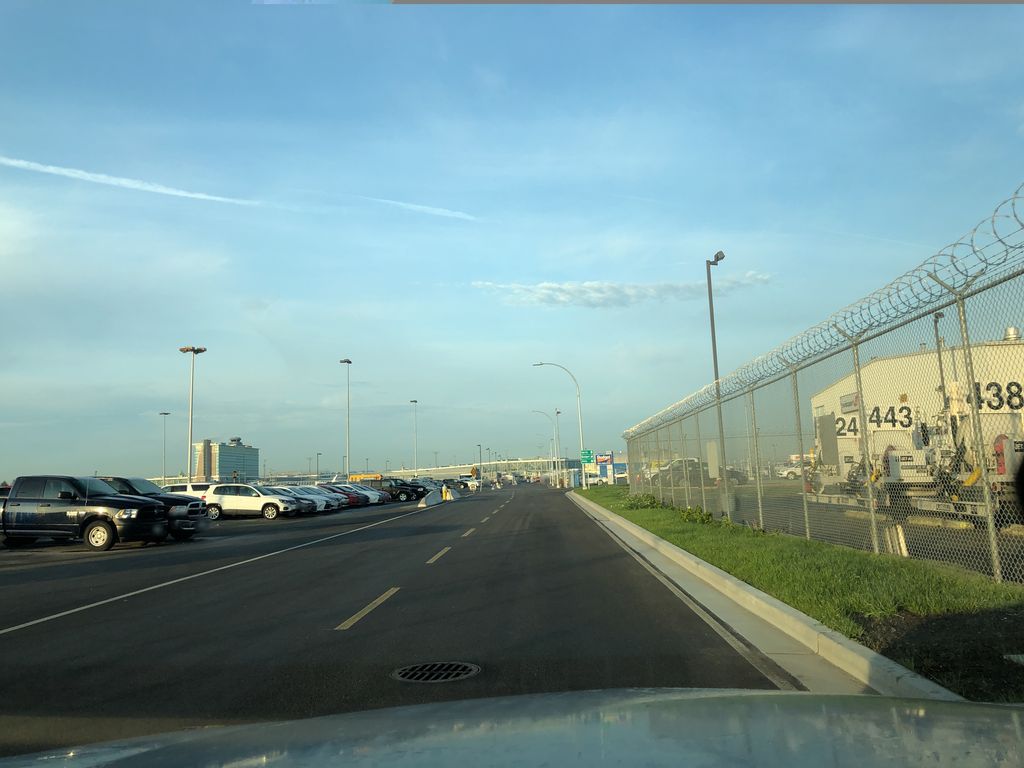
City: vancouver